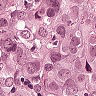
Metastatic tissue present: yes